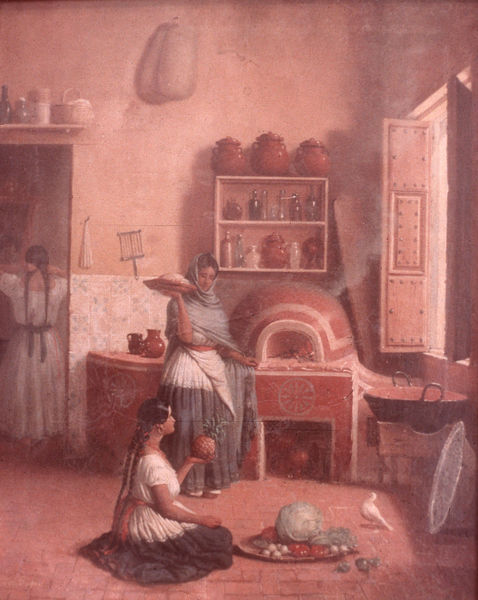
Titel: Ländliche Küche (Cocina poblana)
Künstler: Edouard Pingret
Schlagwörter: frauen, mädchen, fenster, frau, licht, raum, zimmer, haus, obst, rot, gespräch, regal, schale, taube, boden, ofen, früchte, gemüse, kohl, krug, topf, schrank, zwei, zöpfe, laden, essen, zopf, brot, töpfe, gefäß, orient, asien, geschirr, zuber, küche, kochen, ananas, herd, sieb, genwand